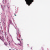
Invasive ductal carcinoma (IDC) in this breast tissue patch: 0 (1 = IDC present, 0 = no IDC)